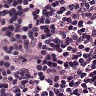
Metastatic tissue present: no